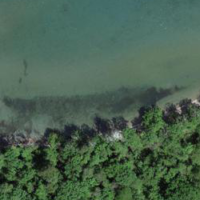
EUNIS habitat code: 14
Species observed at this site:
Phalacrocorax carbo